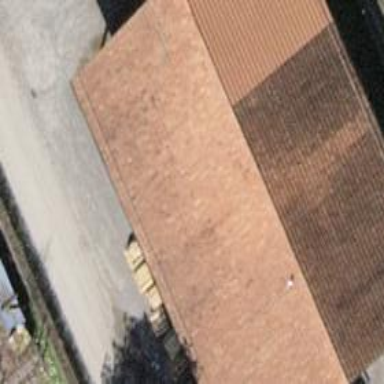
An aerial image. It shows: View of roof of building.